Question: - -
How to make my dlg modern? (How to patch Delphi7)

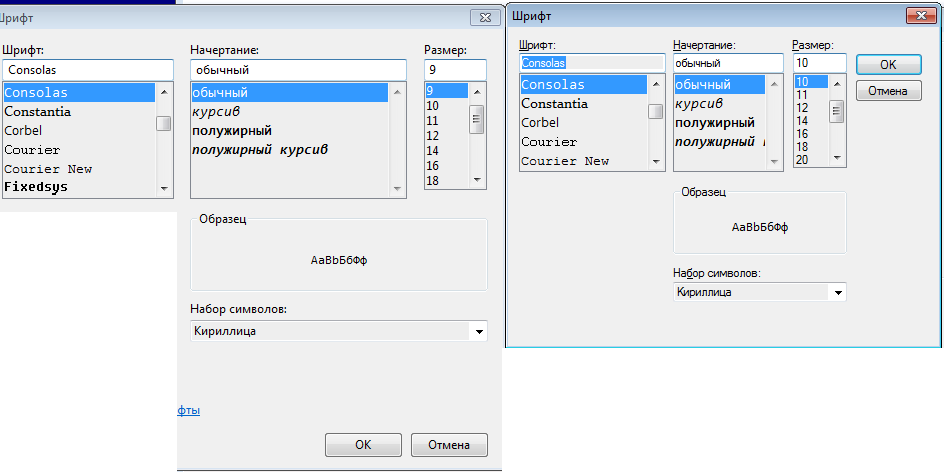
Answer: The offending part for the new dialog to be shown, for Windows 7 and later, is the callback. Here's a quote from "<URL>":
> If you enable a hook procedure without creating a custom template, the
default ChooseFont template for earlier Windows versions will be
loaded.
You can eliminate the hook procedure by modifying a copy of "dialogs.pas" and putting it in your source folder for the current project.
'''
function TFontDialog.Execute: Boolean;
...
// Flags := Devices[FDevice] or (CF_INITTOLOGFONTSTRUCT or CF_ENABLEHOOK);
Flags := Devices[FDevice] or CF_INITTOLOGFONTSTRUCT;
...
// hWndOwner := Application.Handle;
hWndOwner := GetActiveWindow;
...
'''
The latter modification is for displaying the dialog in a reasonable place. Once the hook procedure is disabled, the VCL will not be able to center the dialog. You will also lose "Apply" button functionality and other events (OnShow/Close).